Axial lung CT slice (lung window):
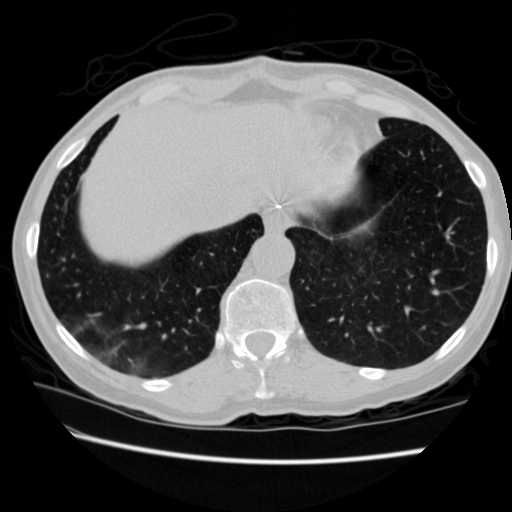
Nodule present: no